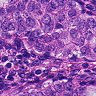
Metastatic tissue present: yes